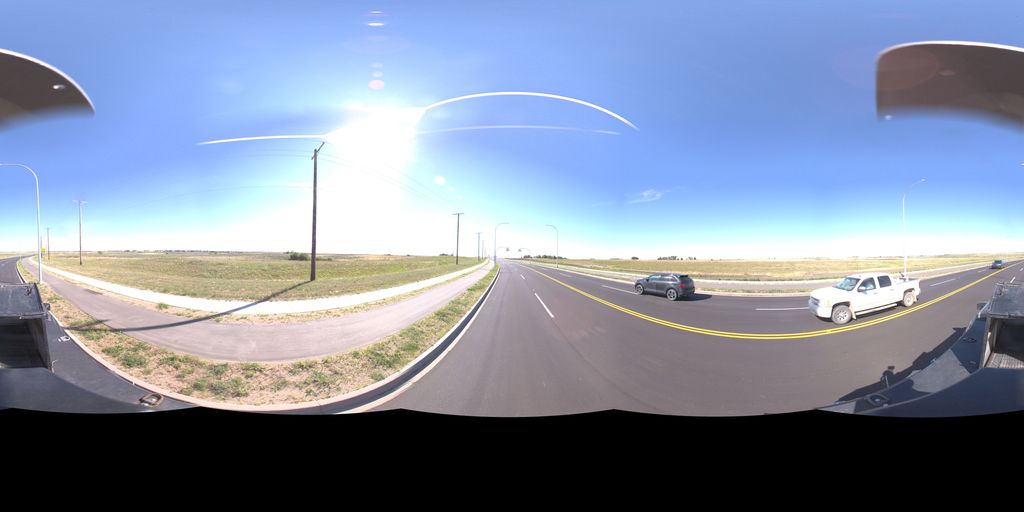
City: saskatoon